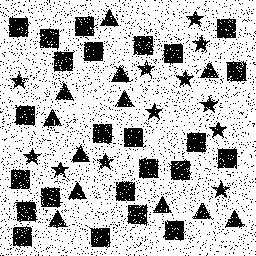
Squares: 24
Triangles: 12
Stars: 12
Total shapes: 48